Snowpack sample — Rabbit Ears Pass, Jackson County, Colorado, USA (12/17/25, 1:08 PM MST)
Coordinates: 40.387, -106.625
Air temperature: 34 °F
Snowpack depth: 46 cm
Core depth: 20 cm
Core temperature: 24.8 °F
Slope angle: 6°, slope face: 165°
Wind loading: medium
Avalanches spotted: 0
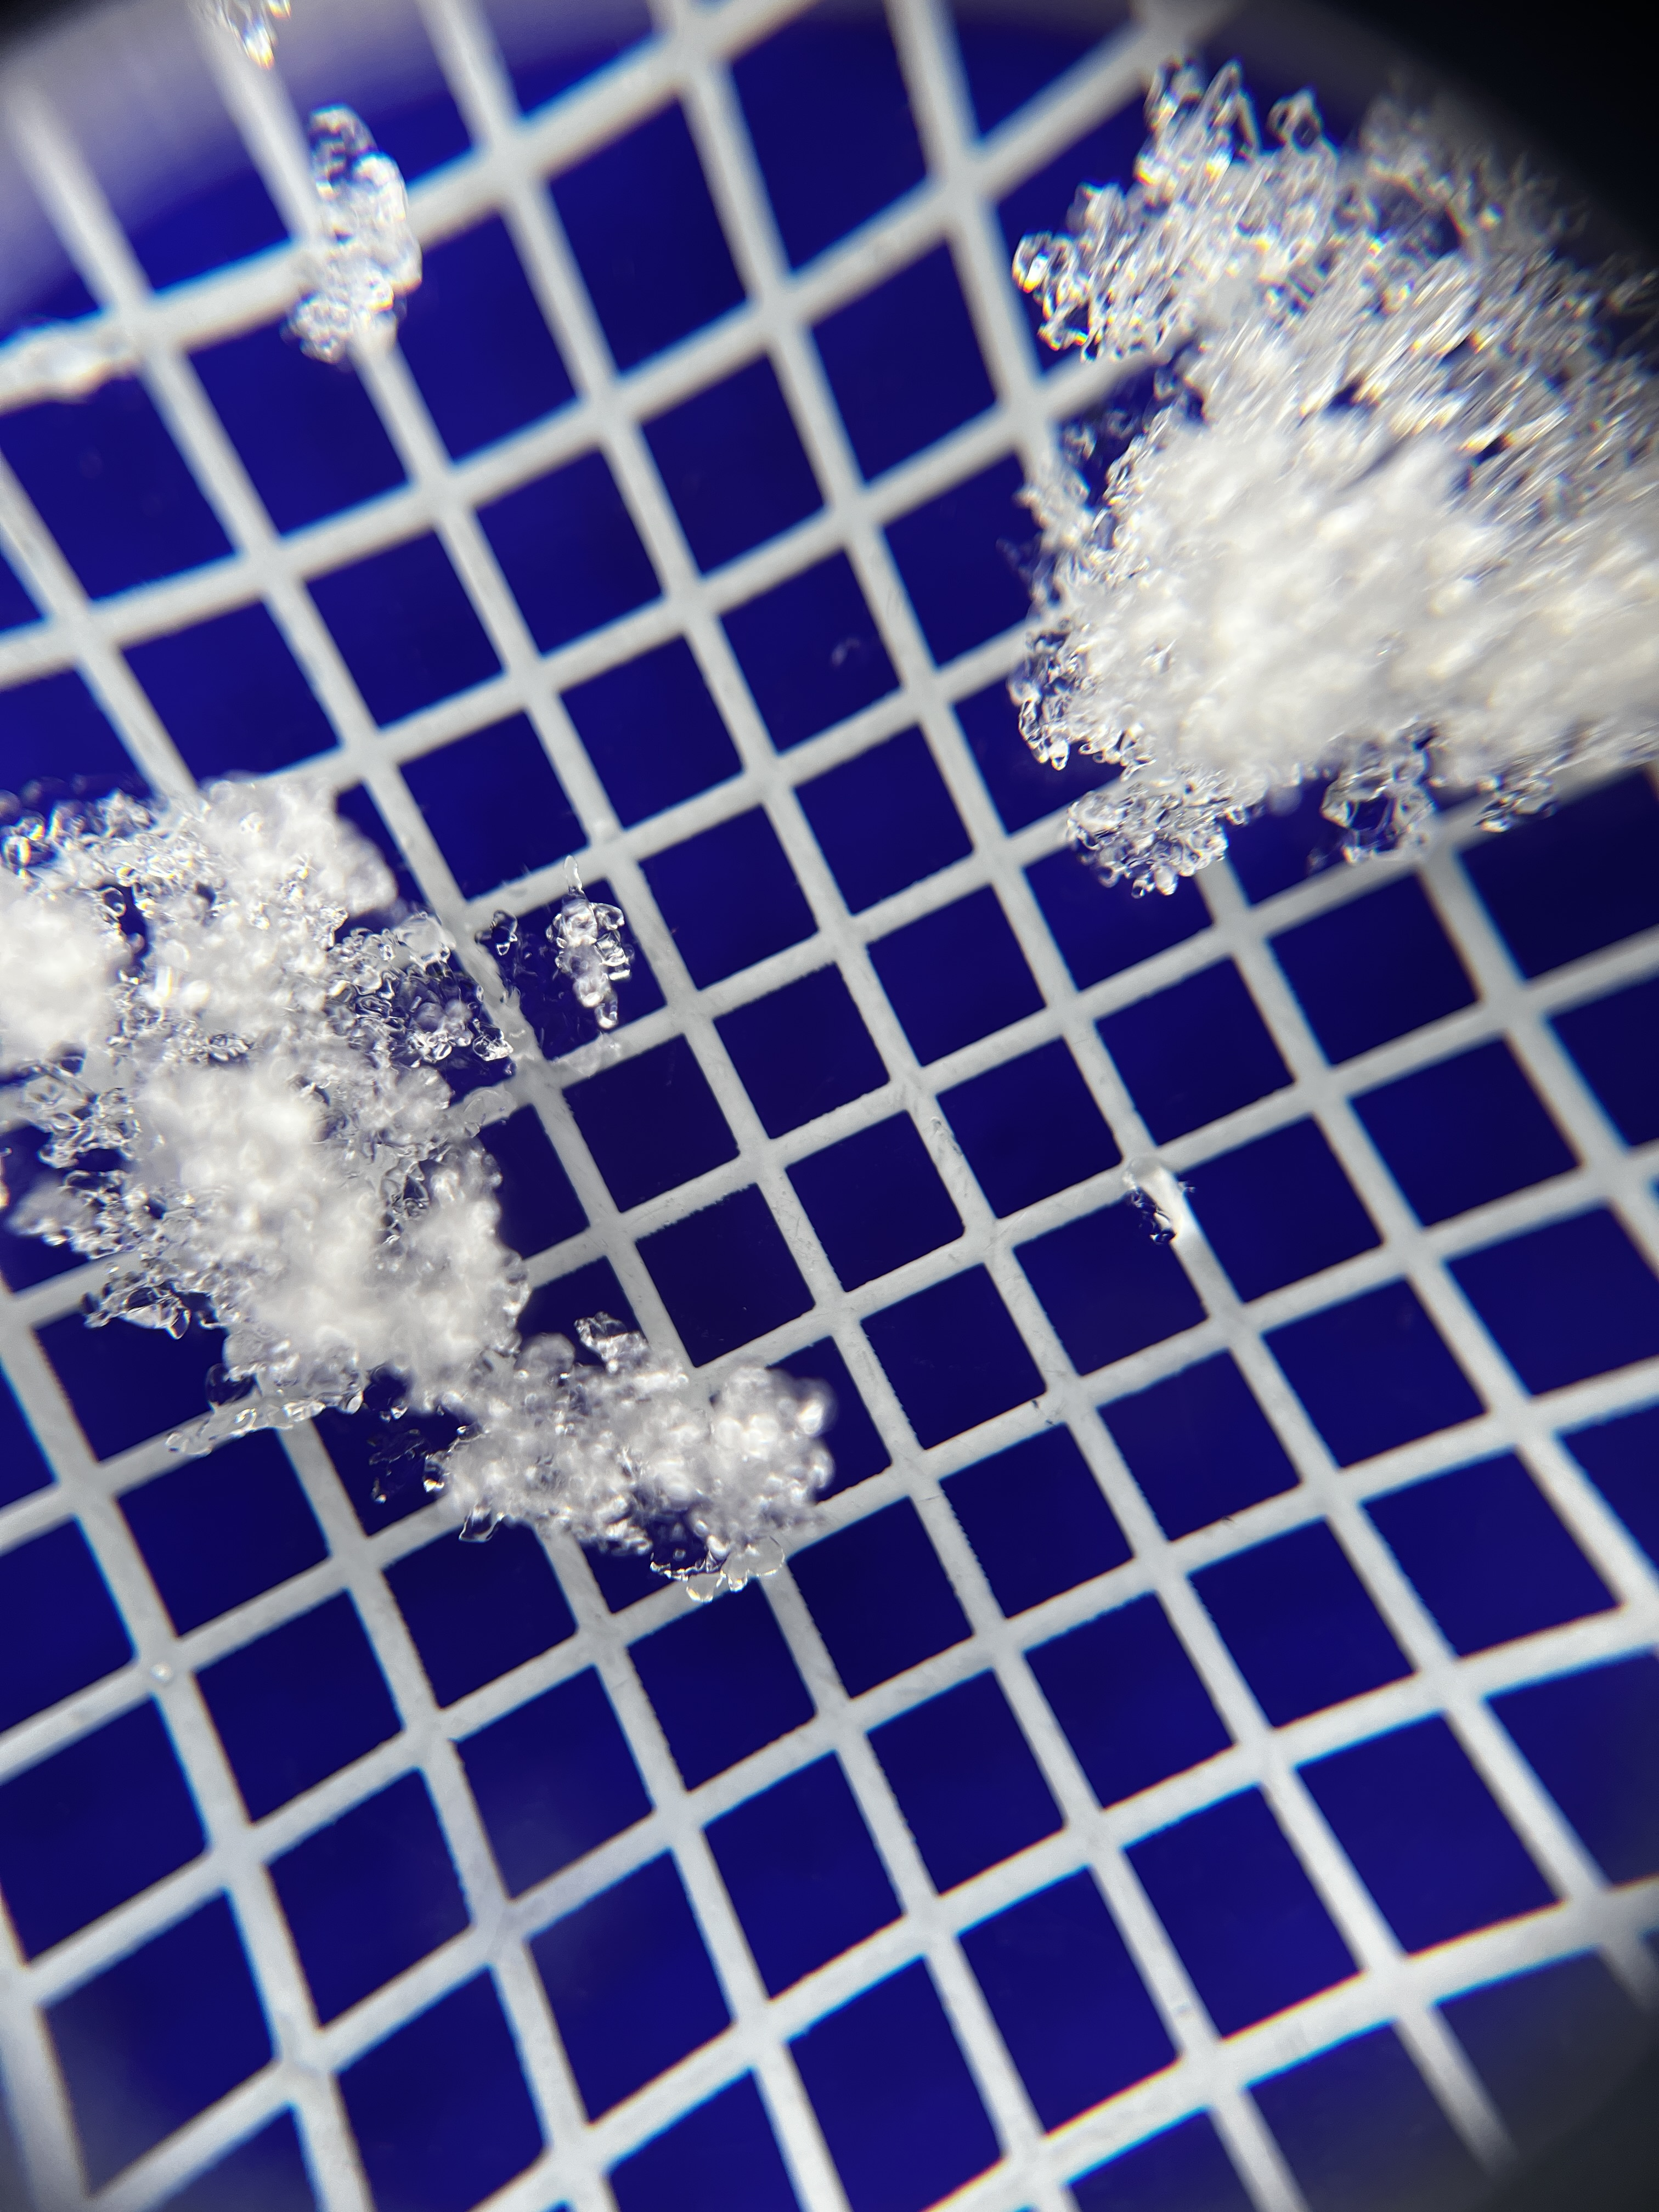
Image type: magnified_profile
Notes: No avalanches spotted nearby, although collected in a meadowy area with minimal risk on this face of the pass.